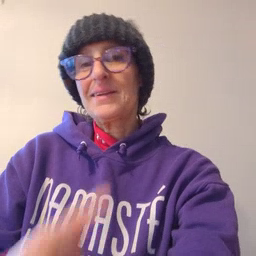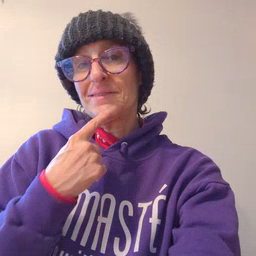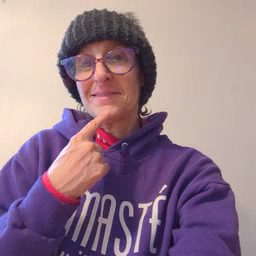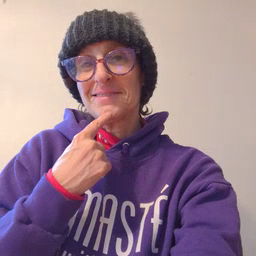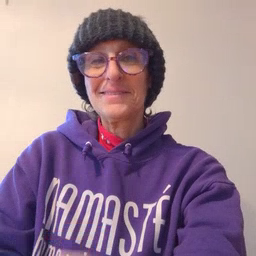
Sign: say